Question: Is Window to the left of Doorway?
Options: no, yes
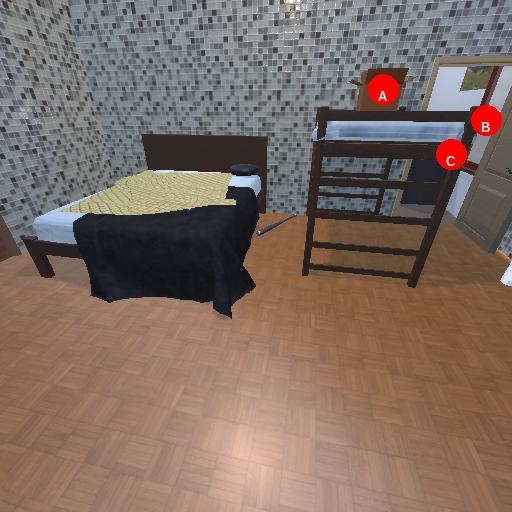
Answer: no